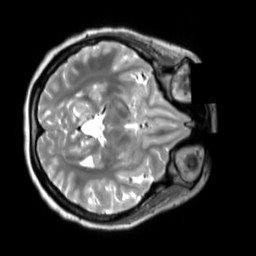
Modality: T2w
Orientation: axial
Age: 27
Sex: female
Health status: ill
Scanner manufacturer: siemens
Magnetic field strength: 3 T
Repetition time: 2.8 s
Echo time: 0.326 s